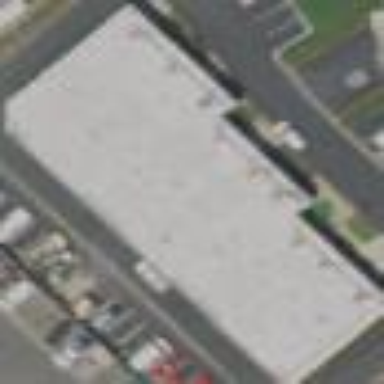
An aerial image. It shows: Commercial building.